Field crop: maize
Growth stage: 2
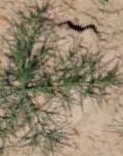
Species: salsola